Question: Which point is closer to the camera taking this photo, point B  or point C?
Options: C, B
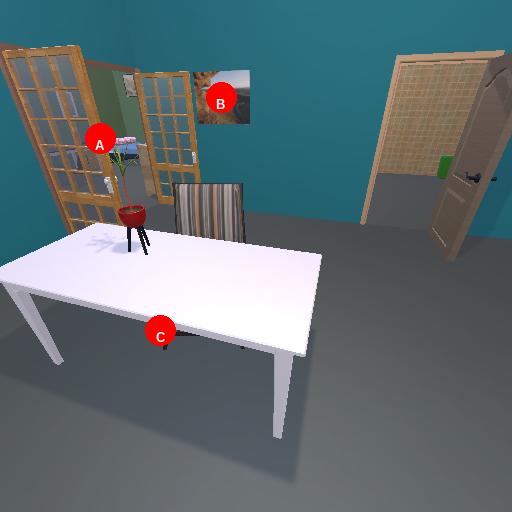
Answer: C